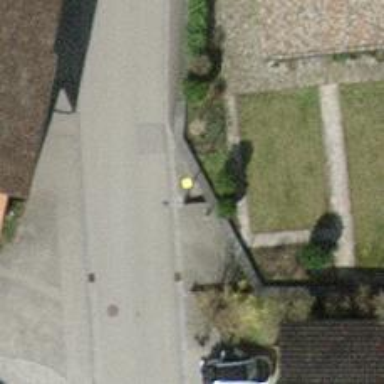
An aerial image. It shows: Post box.